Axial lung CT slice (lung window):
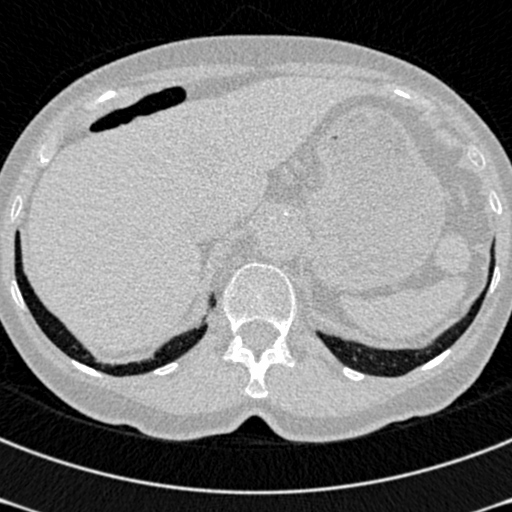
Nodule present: no